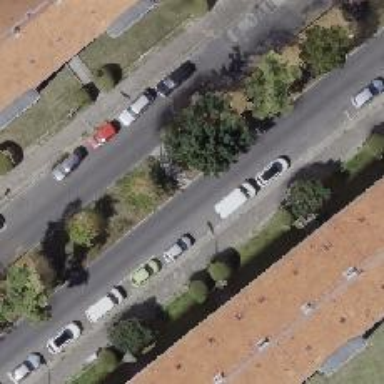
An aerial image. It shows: Footway along the road.